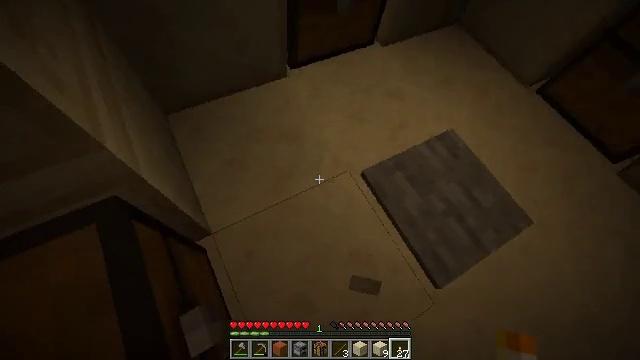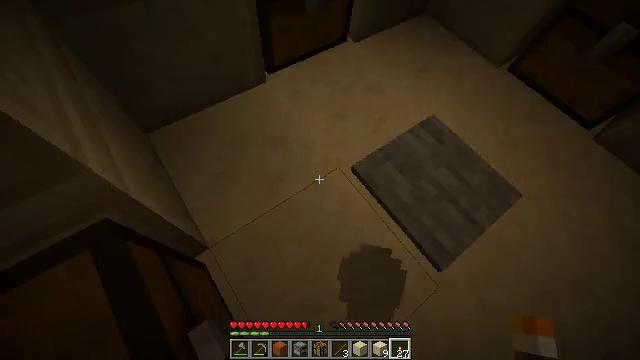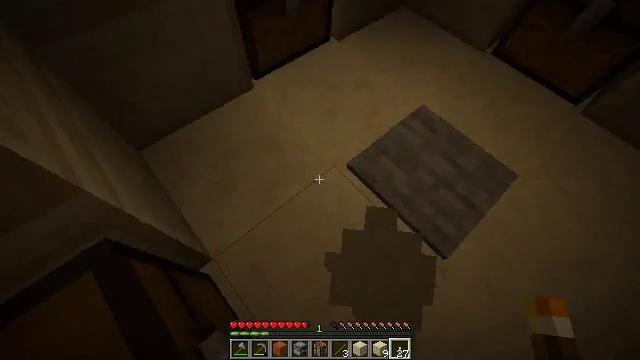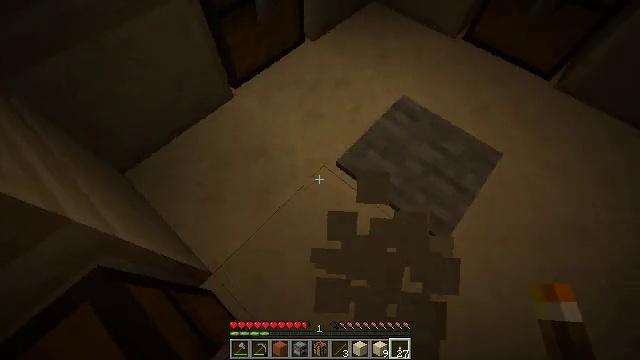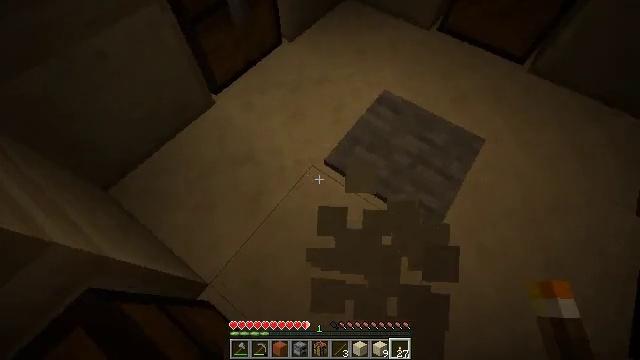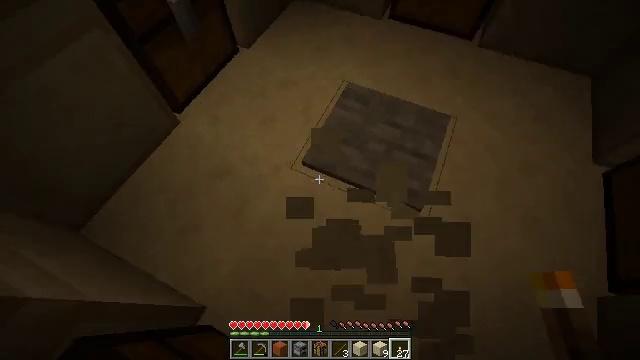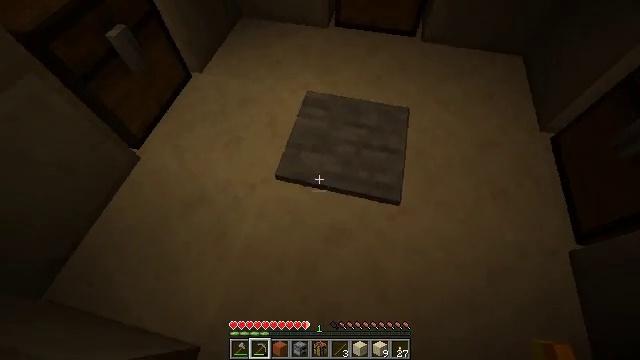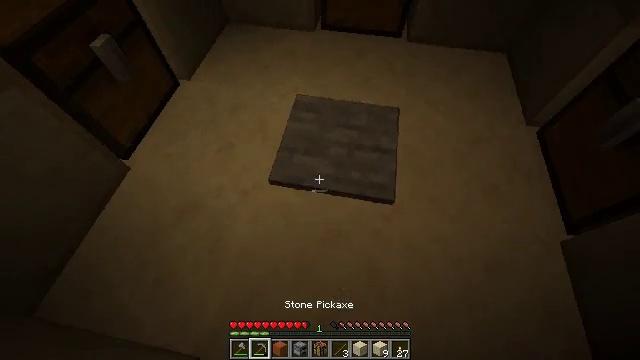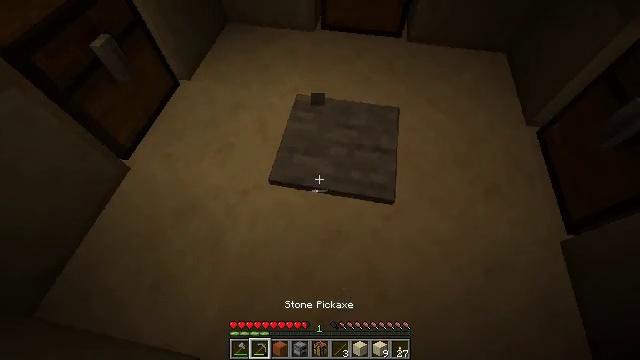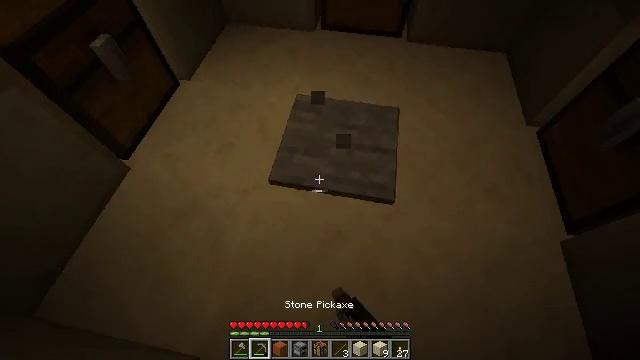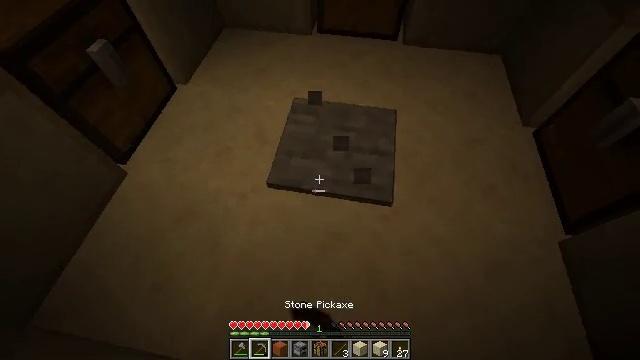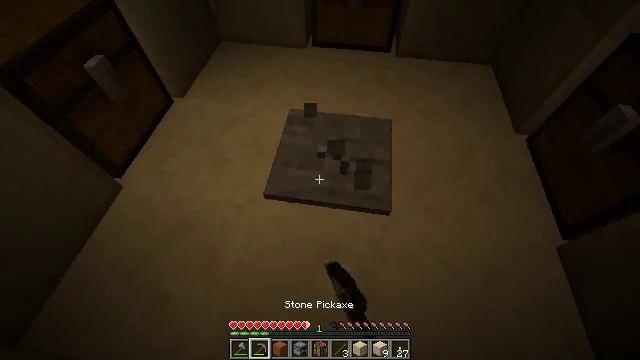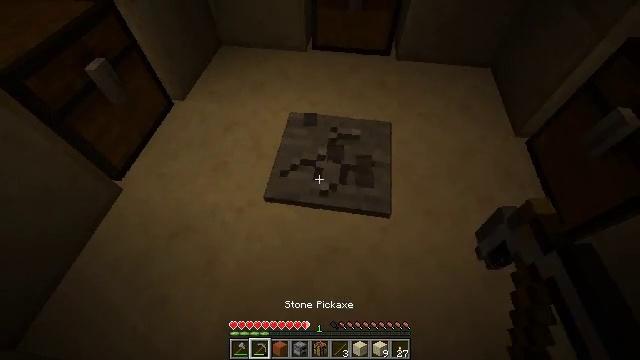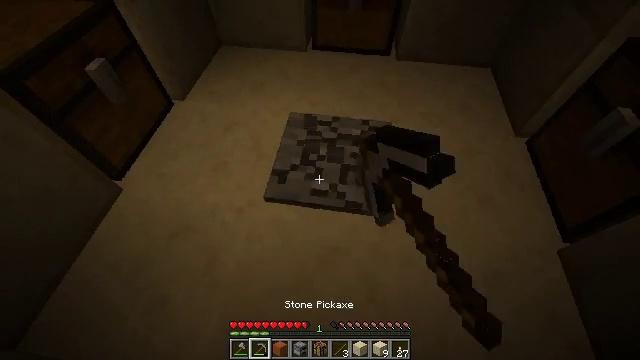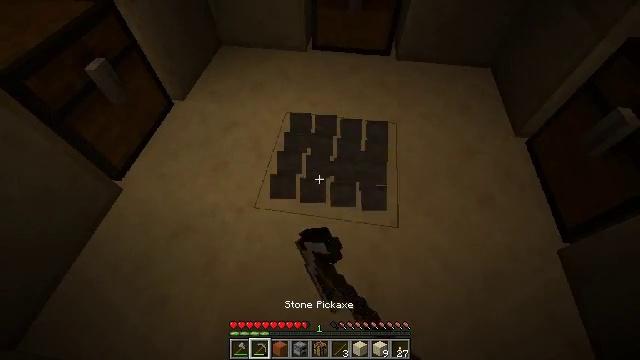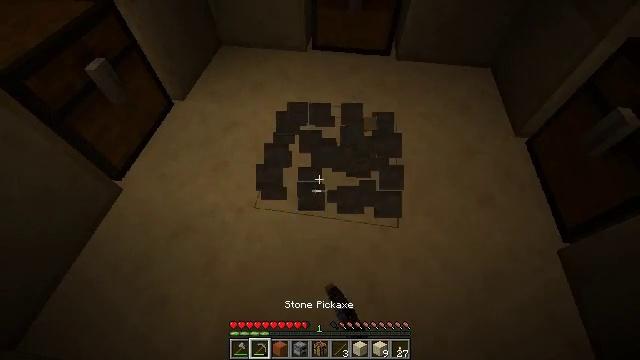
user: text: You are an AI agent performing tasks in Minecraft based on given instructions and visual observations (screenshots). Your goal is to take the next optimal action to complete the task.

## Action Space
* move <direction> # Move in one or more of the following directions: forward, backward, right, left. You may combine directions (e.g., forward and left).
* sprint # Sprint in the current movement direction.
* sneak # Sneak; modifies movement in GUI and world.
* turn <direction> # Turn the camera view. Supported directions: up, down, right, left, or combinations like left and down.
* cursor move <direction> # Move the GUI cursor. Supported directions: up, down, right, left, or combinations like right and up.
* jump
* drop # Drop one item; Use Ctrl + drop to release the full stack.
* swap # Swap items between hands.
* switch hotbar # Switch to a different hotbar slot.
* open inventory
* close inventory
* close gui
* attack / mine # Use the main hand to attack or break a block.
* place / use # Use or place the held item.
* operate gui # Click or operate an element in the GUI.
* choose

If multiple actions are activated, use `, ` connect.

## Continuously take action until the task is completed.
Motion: motion action
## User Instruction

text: Retrieve the stone pressure plate by mining it.
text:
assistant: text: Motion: turn right
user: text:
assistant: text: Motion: turn right
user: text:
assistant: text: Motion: turn right
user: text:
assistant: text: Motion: turn right
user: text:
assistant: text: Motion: turn right
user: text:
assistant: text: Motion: turn right and up, switch to hotbar 2
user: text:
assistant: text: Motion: turn right, switch to hotbar 2
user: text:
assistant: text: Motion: attack / mine, switch to hotbar 2
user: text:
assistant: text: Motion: attack / mine, switch to hotbar 2
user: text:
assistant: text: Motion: attack / mine
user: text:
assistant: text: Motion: turn right and up, attack / mine
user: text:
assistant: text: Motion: attack / mine
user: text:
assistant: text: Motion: attack / mine
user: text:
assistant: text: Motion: attack / mine
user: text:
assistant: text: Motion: attack / mine
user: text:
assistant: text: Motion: attack / mine
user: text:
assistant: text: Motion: attack / mine
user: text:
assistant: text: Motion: attack / mine
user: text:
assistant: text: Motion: attack / mine